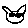
Label: cat